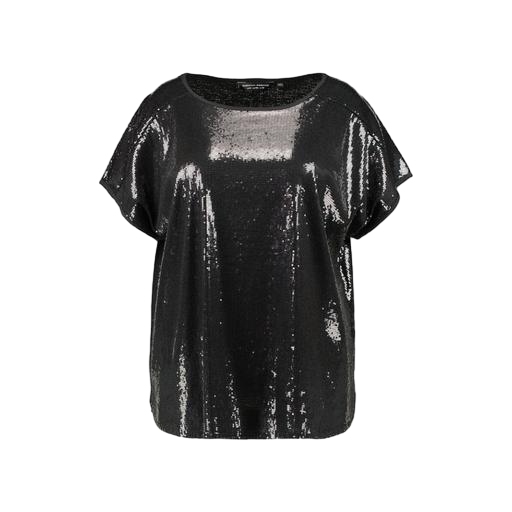
black plus size printed t-shirt only macy, black distressed sequinned t-shirt, short-sleeve top only macy, white background